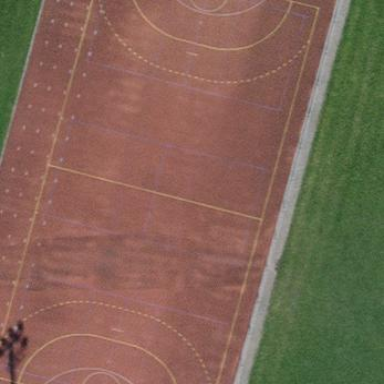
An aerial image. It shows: Basketball court on leisure land pitch.